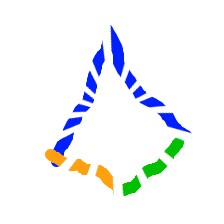
Shape: kite